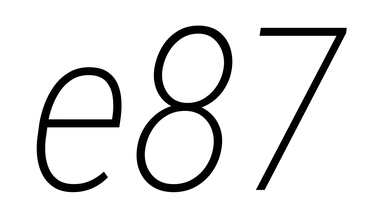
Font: Roboto-Italic_Condensed_ExtraLight_Italic